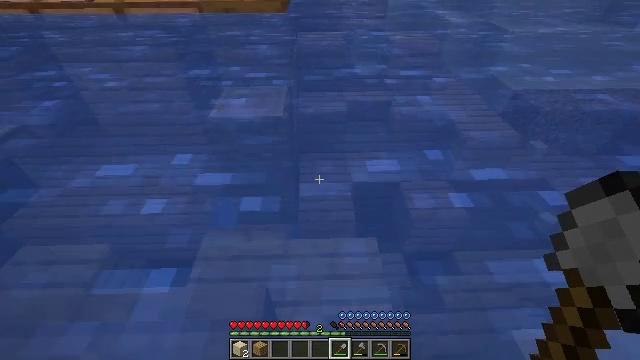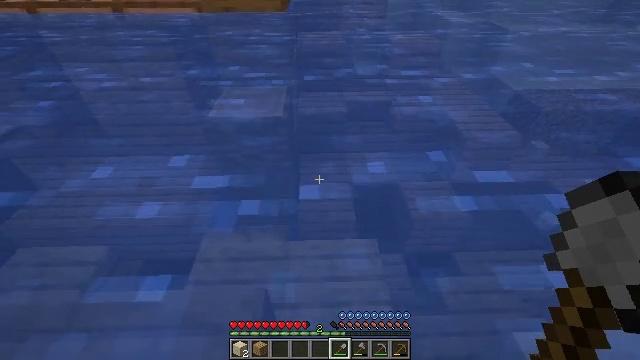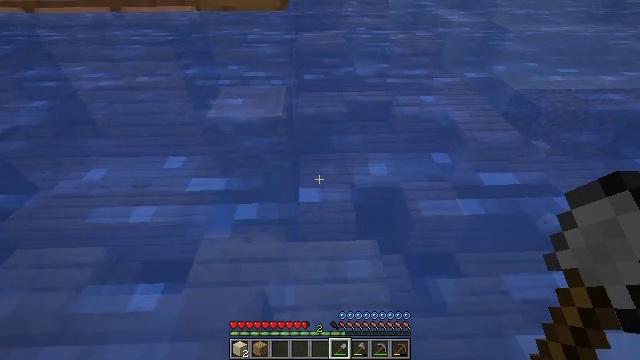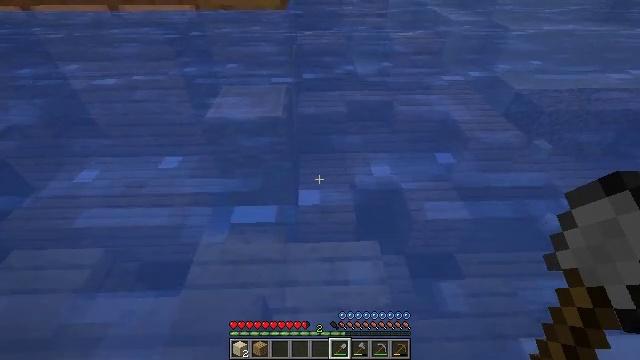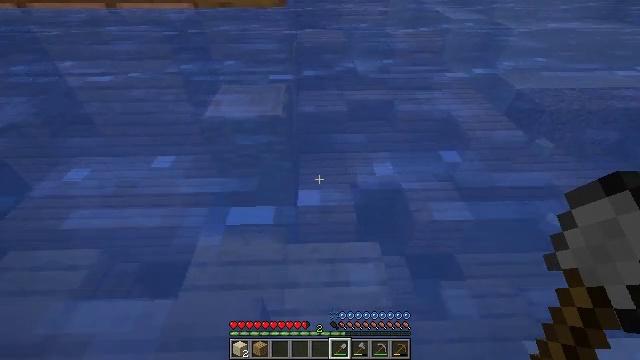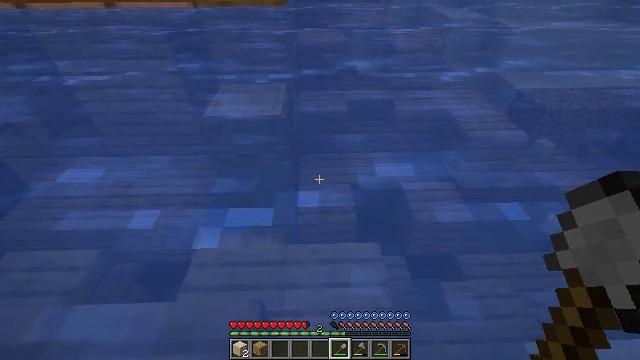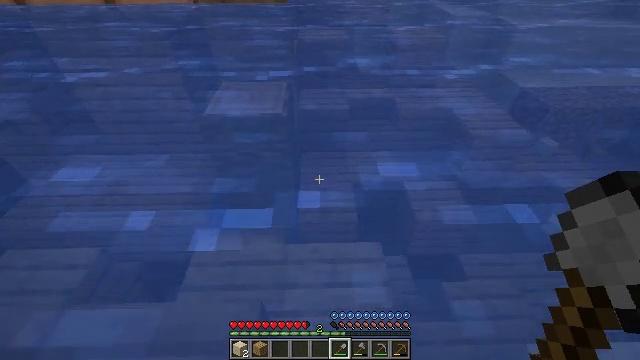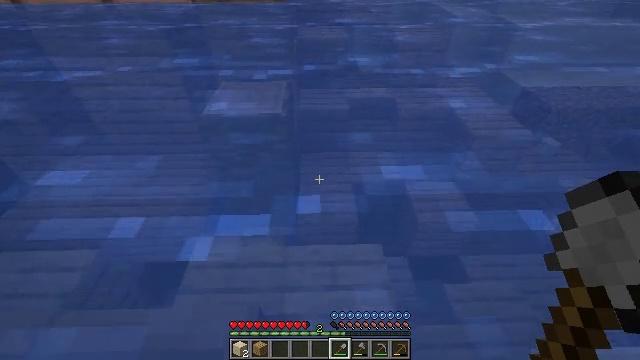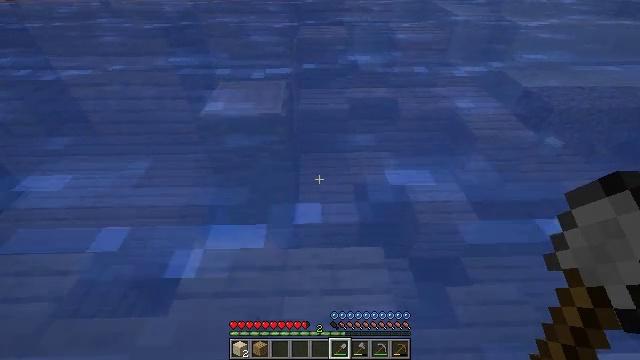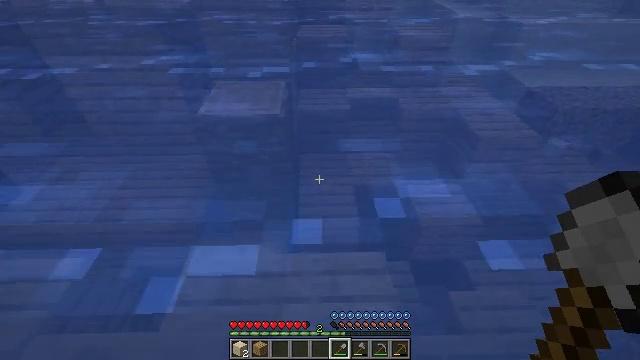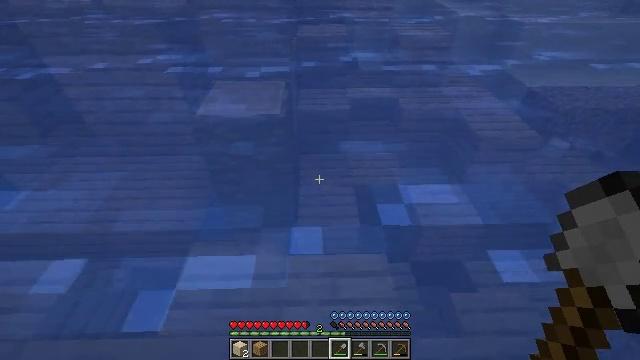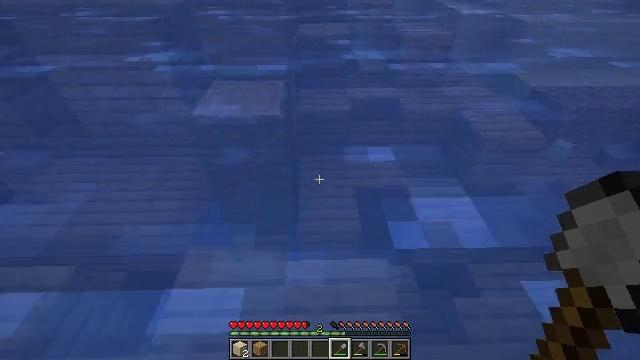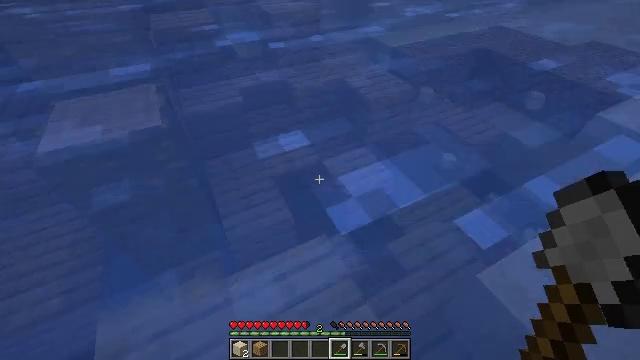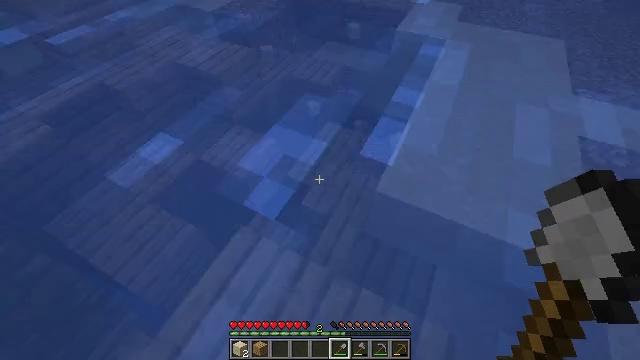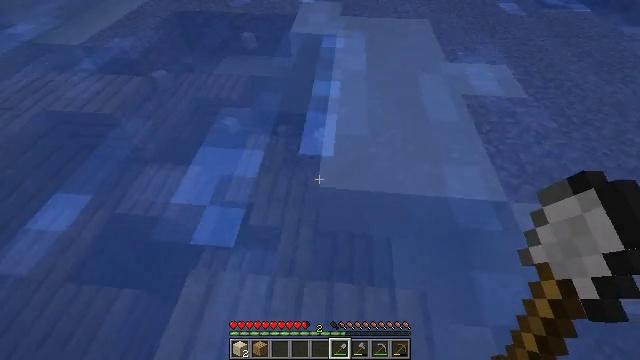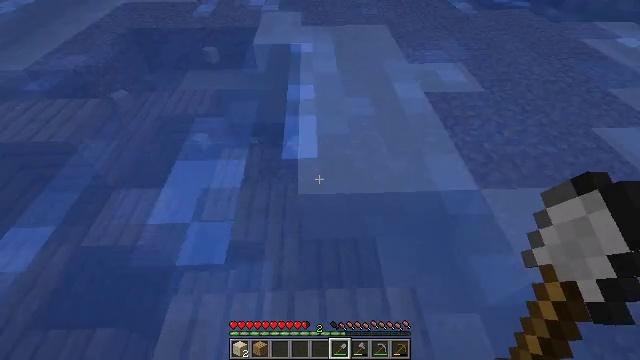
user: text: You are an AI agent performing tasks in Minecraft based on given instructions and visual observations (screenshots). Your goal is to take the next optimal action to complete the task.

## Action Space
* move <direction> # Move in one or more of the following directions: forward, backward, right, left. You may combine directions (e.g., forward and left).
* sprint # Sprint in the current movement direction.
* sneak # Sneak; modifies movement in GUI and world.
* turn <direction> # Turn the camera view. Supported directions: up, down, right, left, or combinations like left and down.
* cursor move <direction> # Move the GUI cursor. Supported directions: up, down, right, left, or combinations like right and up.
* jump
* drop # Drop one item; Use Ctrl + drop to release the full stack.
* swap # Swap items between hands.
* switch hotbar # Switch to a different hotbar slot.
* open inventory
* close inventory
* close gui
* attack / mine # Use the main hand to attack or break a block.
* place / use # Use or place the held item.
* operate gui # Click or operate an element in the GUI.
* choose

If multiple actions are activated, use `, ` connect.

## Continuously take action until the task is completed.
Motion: motion action
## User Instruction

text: Attack the ground to gather sand.
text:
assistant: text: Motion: no_op
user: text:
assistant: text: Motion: no_op
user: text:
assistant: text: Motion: no_op
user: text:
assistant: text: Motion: move left
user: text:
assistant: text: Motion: move forward and move left
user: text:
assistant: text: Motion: move forward and move left
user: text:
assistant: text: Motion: move forward and move left
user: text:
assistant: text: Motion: move forward and move left
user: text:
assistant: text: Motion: move forward and move left
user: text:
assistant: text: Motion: move forward and move left
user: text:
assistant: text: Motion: move left
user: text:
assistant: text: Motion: move left, turn right and down
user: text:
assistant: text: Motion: turn right and down
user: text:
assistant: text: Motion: turn right and up
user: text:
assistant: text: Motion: turn right and up
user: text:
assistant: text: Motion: turn up
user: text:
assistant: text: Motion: no_op
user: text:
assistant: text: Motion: no_op
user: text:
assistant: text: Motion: move right
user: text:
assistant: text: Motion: move right, attack / mine
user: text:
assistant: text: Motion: move right, attack / mine
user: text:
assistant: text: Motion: attack / mine
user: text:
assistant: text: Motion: attack / mine
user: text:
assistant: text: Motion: attack / mine
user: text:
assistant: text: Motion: attack / mine
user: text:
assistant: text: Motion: attack / mine
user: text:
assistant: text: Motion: attack / mine
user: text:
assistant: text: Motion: attack / mine
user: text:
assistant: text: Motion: attack / mine
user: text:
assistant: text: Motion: attack / mine